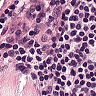
Metastatic tissue present: no